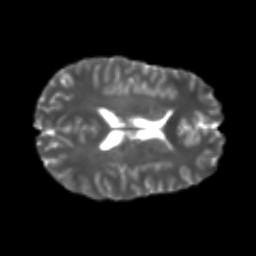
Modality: T2w
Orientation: axial
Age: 22
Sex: male
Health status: healthy
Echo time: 0.074 s